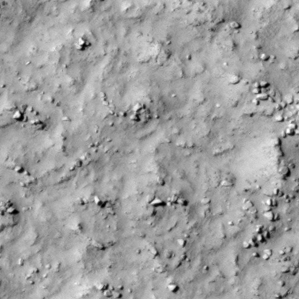
Label: non_frost